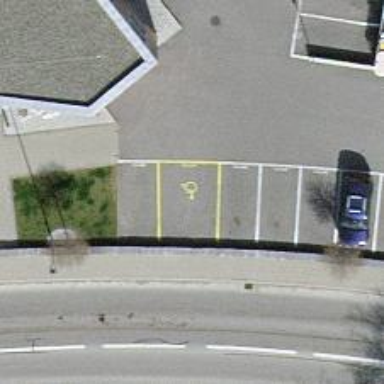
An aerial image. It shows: Parking space designated for disabled individuals.